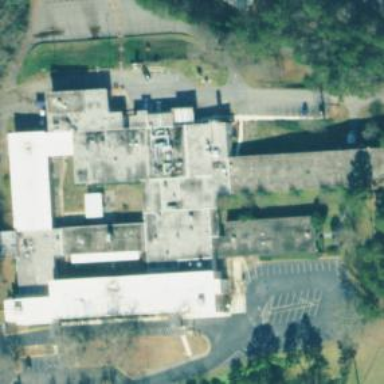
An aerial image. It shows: Healthcare facility identified as hospital.